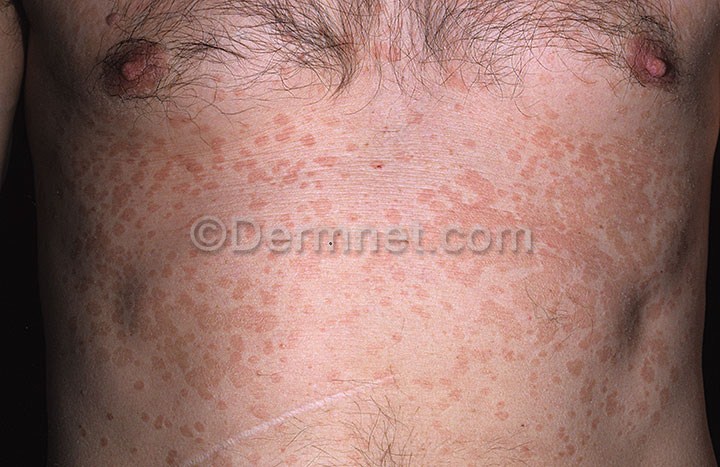
Disease: Tinea Ringworm Candidiasis and other Fungal Infections